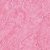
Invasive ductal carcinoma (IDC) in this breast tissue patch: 0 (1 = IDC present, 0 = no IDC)